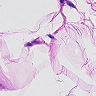
Metastatic tissue present: no